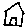
Label: house